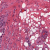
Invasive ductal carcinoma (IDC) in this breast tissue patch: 1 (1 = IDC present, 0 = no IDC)